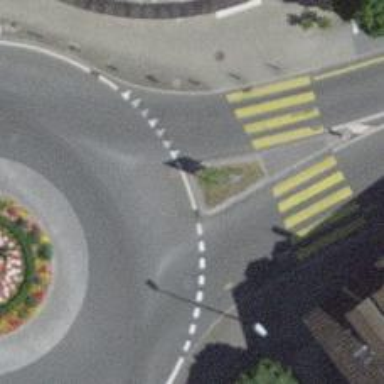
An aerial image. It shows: Road with "give way" sign.